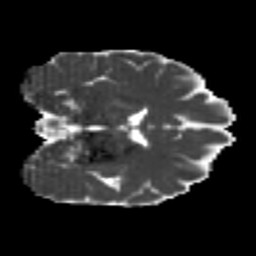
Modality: MD
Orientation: coronal
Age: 22
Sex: female
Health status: healthy
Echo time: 0.074 s